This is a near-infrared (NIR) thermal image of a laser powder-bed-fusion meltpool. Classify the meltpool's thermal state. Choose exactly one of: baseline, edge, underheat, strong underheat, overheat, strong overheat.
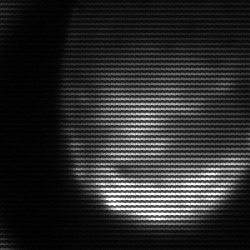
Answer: edge